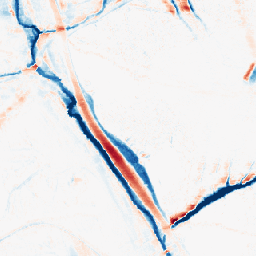
Category: morphological
Decomposition family: morphological_ellipse
Decomposition parameters: operation: average
width: 10
height: 20
Upsampling method: nearest
Upsampling parameters: scale: 8
Upsampling scale: 8